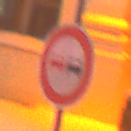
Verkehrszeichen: Ueberholverbot
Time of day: Night
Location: Outdoor (Urban)
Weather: Overcast
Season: Winter
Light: Artificial